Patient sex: F
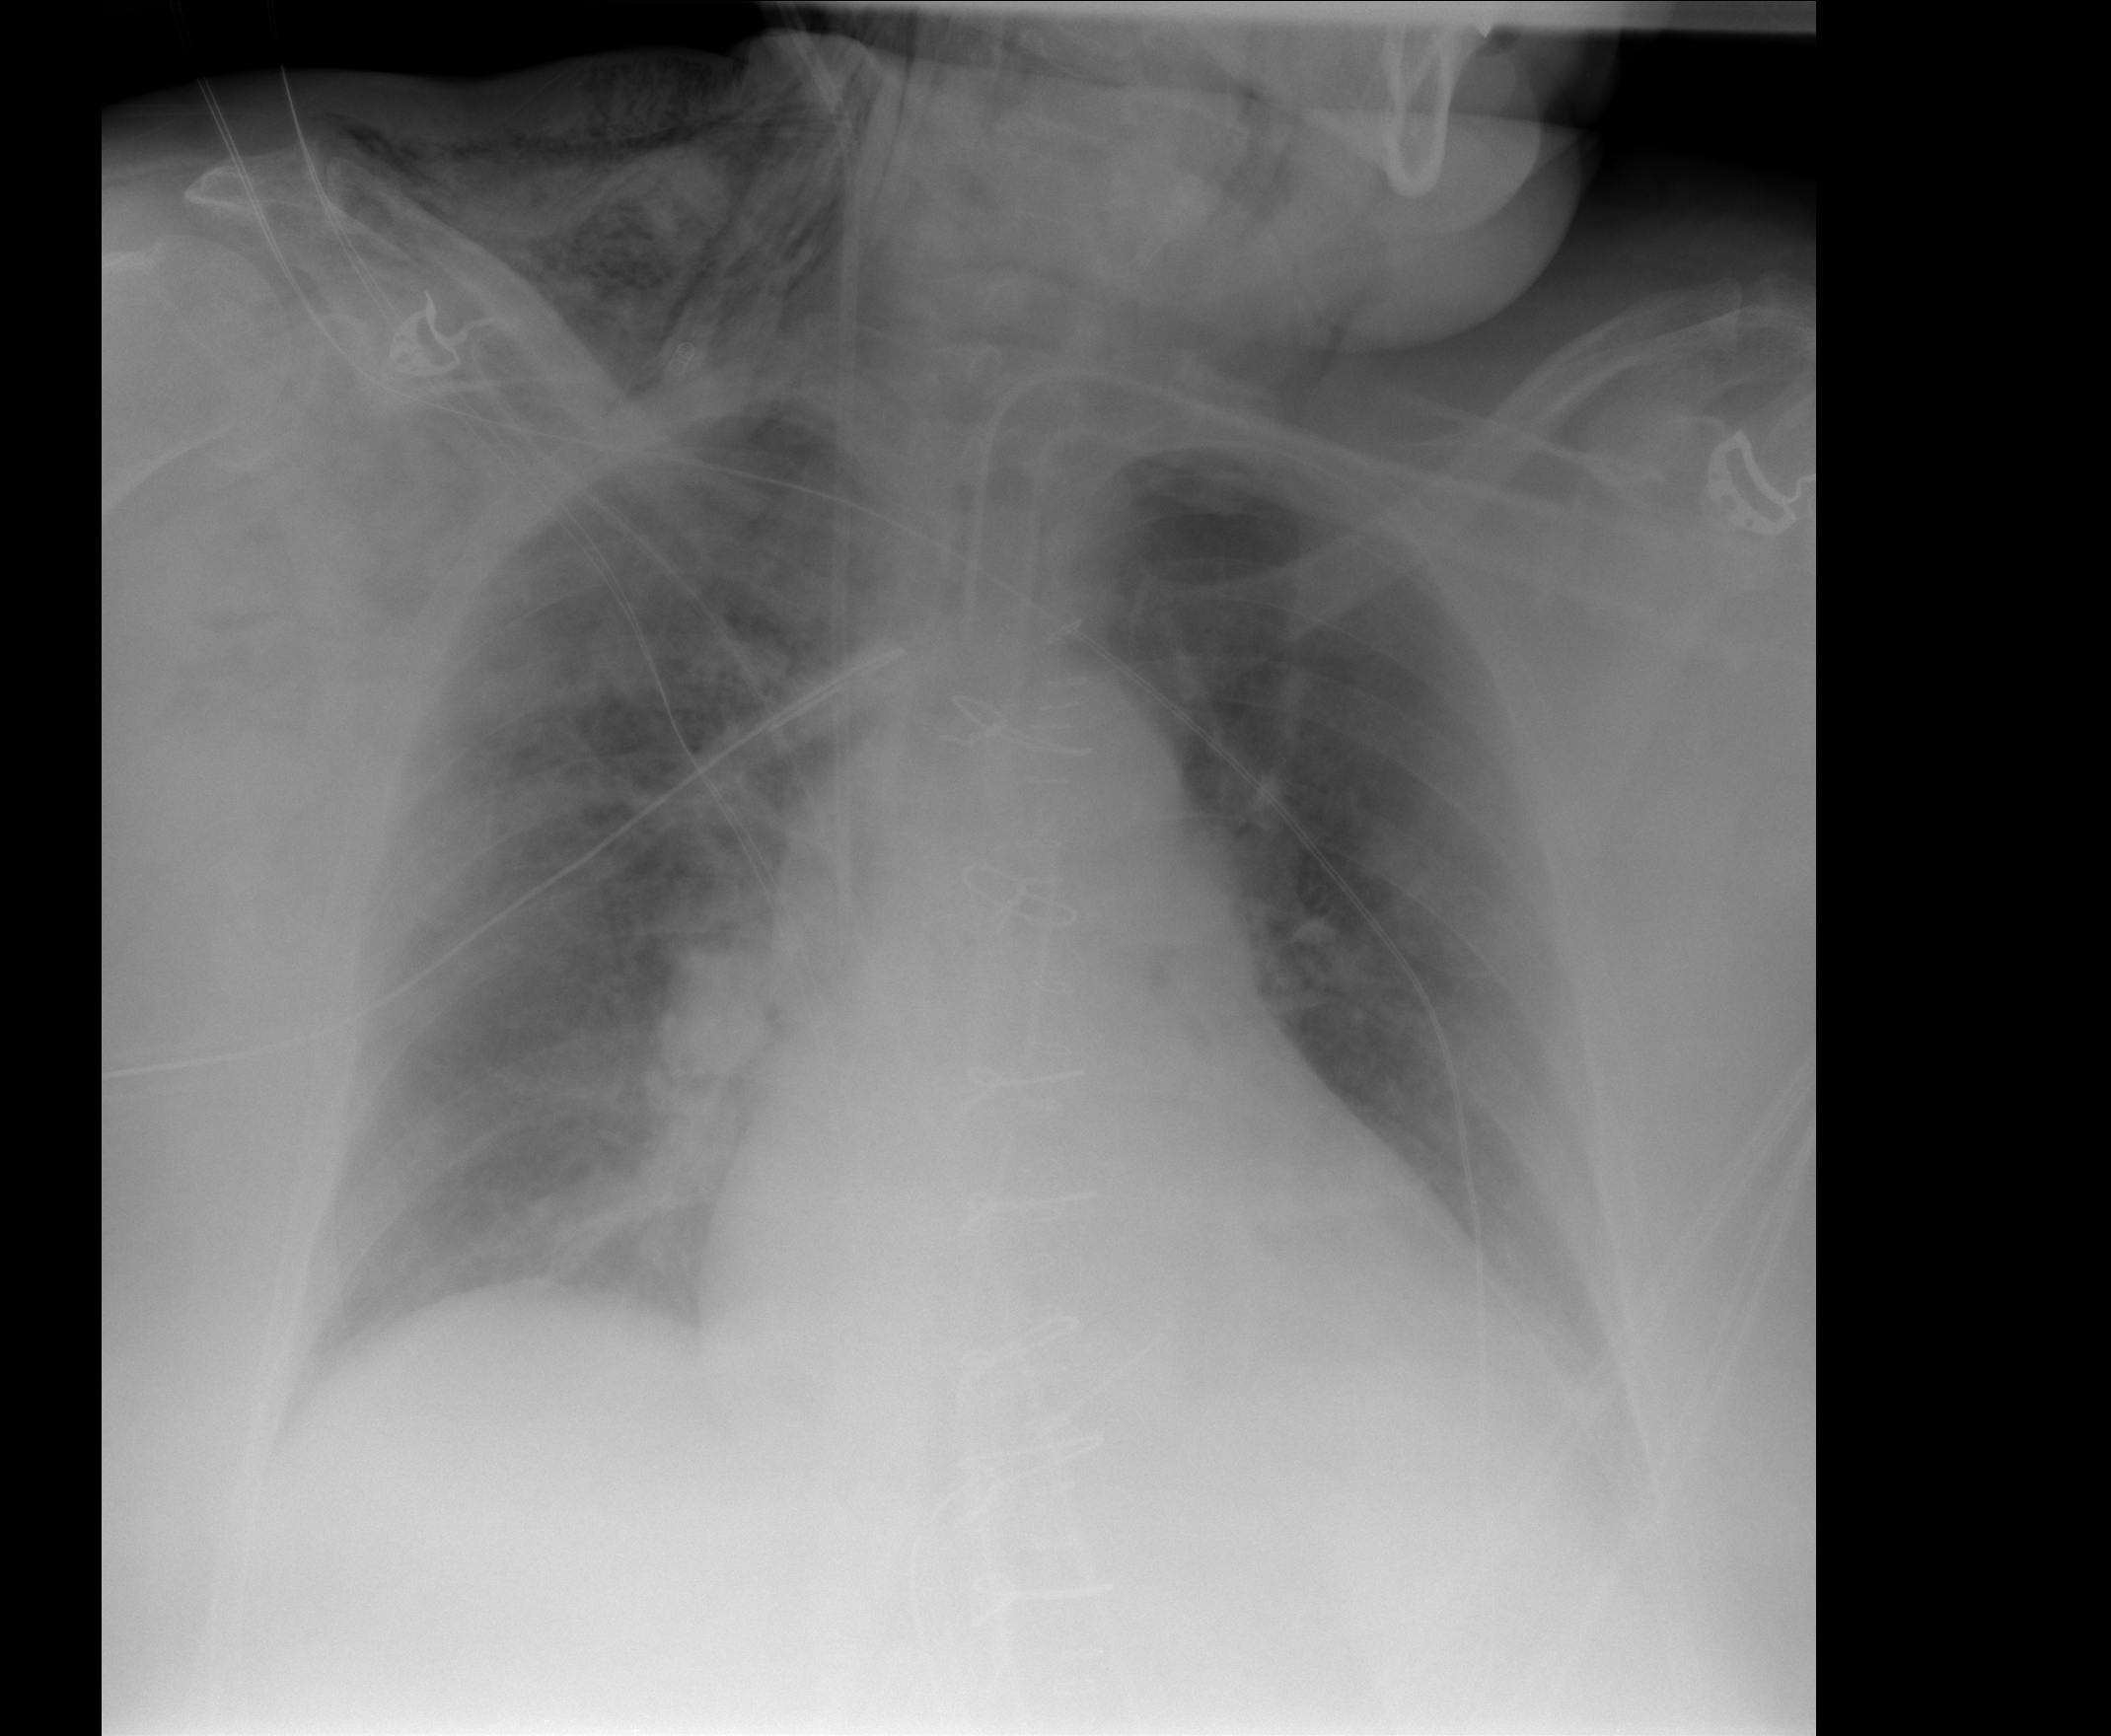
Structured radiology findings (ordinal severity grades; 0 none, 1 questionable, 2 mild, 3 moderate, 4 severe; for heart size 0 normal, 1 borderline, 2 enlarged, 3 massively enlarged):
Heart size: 2
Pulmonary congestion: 2
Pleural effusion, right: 2
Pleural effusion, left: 2
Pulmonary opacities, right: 3
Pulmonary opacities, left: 0
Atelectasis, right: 2
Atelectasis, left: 2